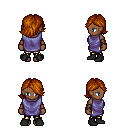
a pixel art fantasy rpg character, female body template, human, dark skin, chain tabard jacket, gold greaves, brunette swoop hairstyle, cloth bracers, black shoes, four views (front, back, left, right), 2x2 character sprite sheet, small pixel art, hard edges, no anti-aliasing